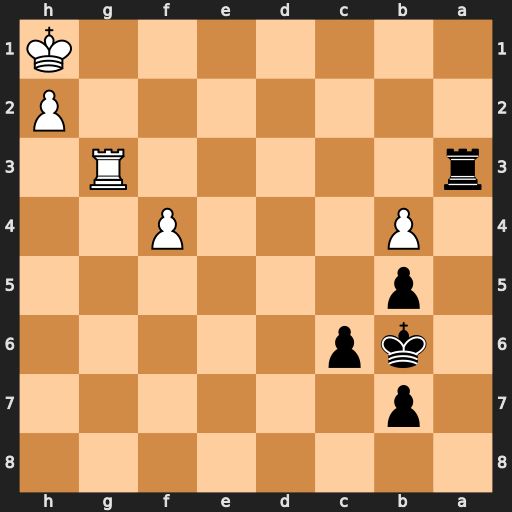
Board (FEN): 8/1p6/1kp5/1p6/1P3P2/r5R1/7P/7K
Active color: b
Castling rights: -
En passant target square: -
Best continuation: Rxg3 hxg3 c5 Kg2 cxb4